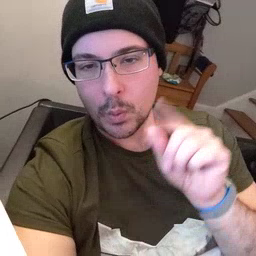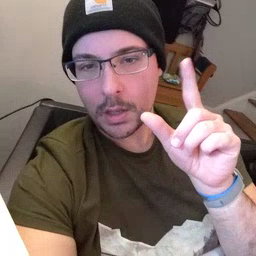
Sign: awake